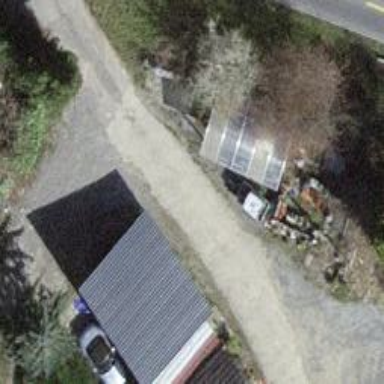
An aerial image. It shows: Driveway leading to service road.